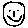
Label: smiley face